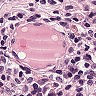
Metastatic tissue present: no